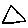
Label: triangle